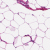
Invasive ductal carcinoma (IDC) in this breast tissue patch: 0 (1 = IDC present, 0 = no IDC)